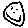
Label: smiley face